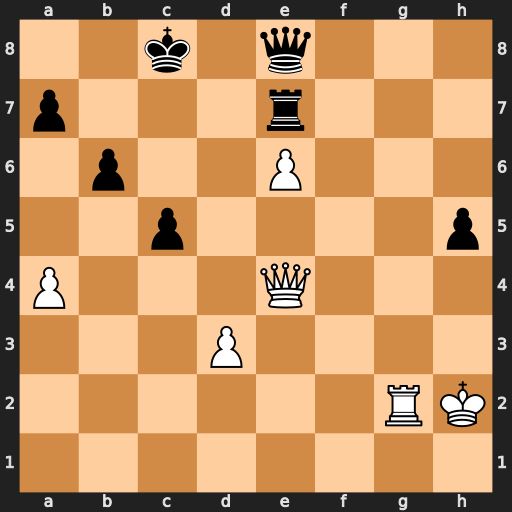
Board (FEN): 2k1q3/p3r3/1p2P3/2p4p/P3Q3/3P4/6RK/8
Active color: w
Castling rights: -
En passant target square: -
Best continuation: Rg8 Qxg8 Qa8+ Kc7 Qxg8